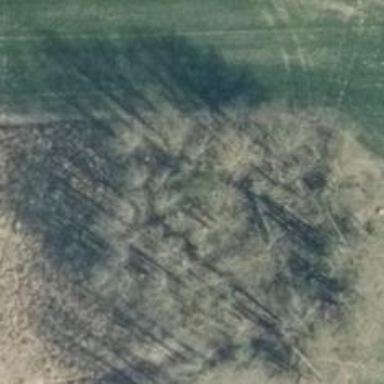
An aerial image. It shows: Broadleaved tree in natural setting.